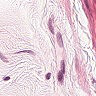
Metastatic tissue present: no